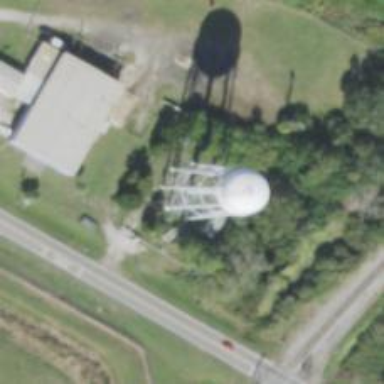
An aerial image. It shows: Water tower that is man-made.